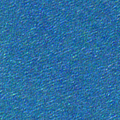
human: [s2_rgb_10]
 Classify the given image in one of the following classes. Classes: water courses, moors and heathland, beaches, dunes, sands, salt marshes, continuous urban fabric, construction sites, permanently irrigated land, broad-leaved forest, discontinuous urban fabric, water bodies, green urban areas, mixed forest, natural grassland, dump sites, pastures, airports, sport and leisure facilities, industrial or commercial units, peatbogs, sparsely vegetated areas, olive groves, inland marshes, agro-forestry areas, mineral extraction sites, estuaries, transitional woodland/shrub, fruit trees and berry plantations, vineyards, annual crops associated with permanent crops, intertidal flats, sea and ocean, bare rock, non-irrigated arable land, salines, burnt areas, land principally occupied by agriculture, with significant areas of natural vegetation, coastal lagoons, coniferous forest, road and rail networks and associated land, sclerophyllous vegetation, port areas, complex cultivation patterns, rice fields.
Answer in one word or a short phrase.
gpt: sea and ocean